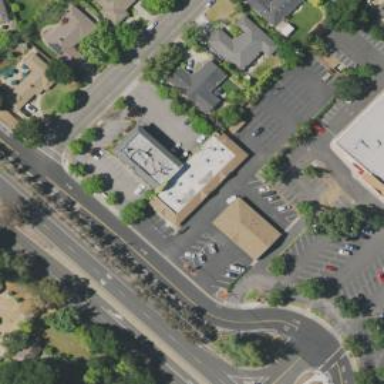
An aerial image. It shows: Post office.